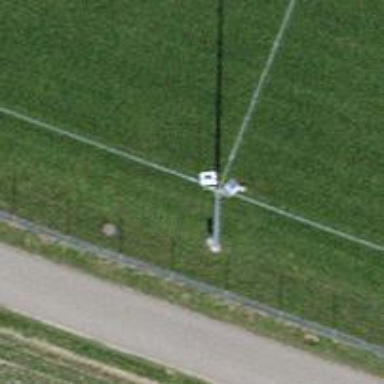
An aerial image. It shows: Mast structure.